Question: I have created a custom element with polymer. When the element is included within an 'h2', it inherits the 'h2''s 'boldness' and 'font-size'. I need my components to be sheltered from the outside world and not be affected by light dom styles. How can I achieve this if the light DOM cascades down?
To be more specific, check out the following:

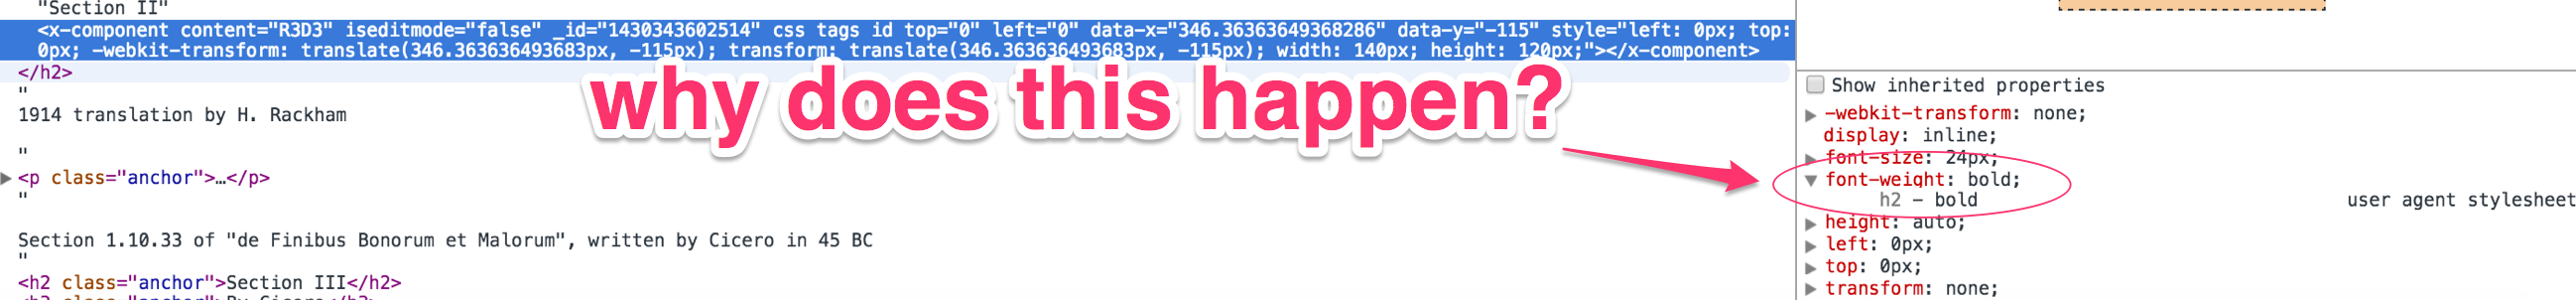
Answer: This appears to be <URL>:
> The top-level elements of a shadow tree inherit from their host element.
The host element in this case is the 'h2'.
You will need to include explicit size and weight declarations in your custom element's CSS in order to prevent it from inheriting the styles from its host element.